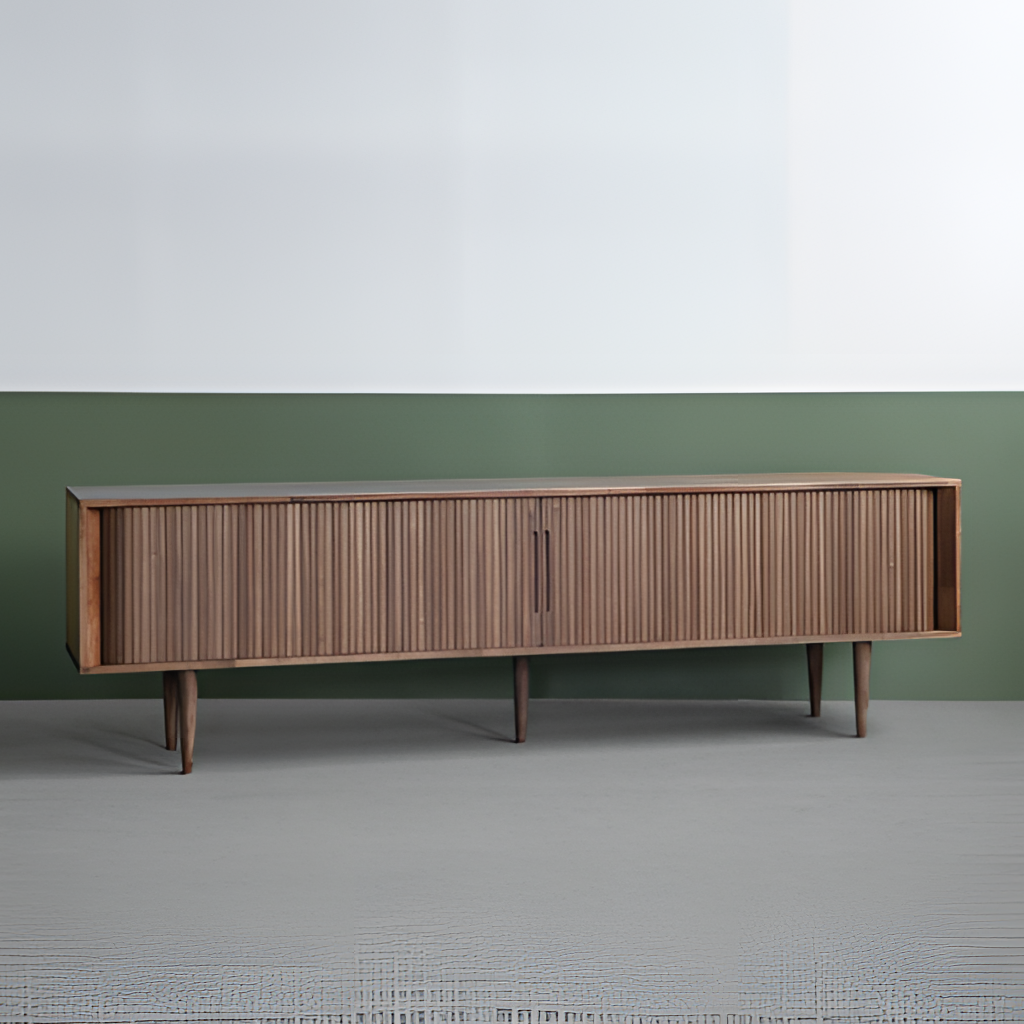
wood credenza, living room, minimalist, white and green paint wallpaper, with horizontal two tone pattern, concrete flooring, with smooth pattern